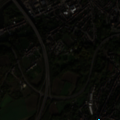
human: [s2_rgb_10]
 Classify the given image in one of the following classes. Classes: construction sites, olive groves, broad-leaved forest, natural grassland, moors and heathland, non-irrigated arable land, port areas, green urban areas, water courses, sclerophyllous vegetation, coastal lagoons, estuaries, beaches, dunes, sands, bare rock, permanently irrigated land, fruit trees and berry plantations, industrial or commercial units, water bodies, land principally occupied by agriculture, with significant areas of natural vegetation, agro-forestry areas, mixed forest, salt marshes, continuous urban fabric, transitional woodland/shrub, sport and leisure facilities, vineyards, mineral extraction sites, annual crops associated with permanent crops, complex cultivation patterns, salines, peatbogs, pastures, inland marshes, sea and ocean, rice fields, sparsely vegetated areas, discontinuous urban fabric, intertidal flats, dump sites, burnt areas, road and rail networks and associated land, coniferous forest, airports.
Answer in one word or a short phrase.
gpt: discontinuous urban fabric, industrial or commercial units, dump sites, non-irrigated arable land, complex cultivation patterns